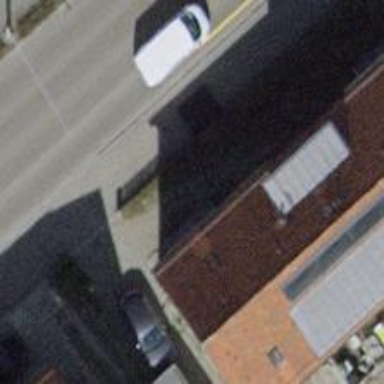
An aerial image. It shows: Gabled roof tile apartment building.